Question: Here is the structure of my Firebase database.

Recently I changed the name inside each tank in firebase from 'lev' to 'level' as in the image. Now the 'ref.on' is not working with the database. I have added 'console.log("passed");' inside 'ref', and even that is not getting printed. The function 'setvalues' is called but ref inside it is not working. What is the problem here?
'''
<head>
<script src="https://www.gstatic.com/firebasejs/4.8.1/firebase.js"></script>
</head>
<body >
<script type="text/javascript">
var firebaseConfig = {
apiKey: "xx",
authDomain: "xxx.firebaseapp.com",
databaseURL: "https://xxx.firebaseio.com",
projectId: "xxx",
storageBucket: "xxx.appspot.com",
messagingSenderId: "xxxx",
appId: "xxx:xxx:web:xxx",
measurementId: "xxx"
};
firebase.initializeApp(firebaseConfig);
var ref1 = firebase.database().ref('tank01/');
var tank1;
function setvalues(callback){
ref1.on("value", function(snapshot) {
console.log("Passed");
tank1 = snapshot.val()['level'];
callback();
});
}
setvalues(function(data){
console.log("set");
});
</script>
'''
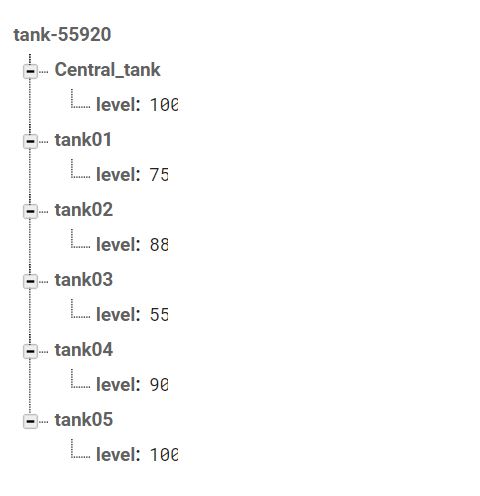
Answer: I think your realtime database rules are restricted to only authorized users to perform read and write operations. Check your database rules again. If you are getting the same problem change your rules to public access.
It should be like this
'''
{
"rules": {
".read": true,
".write": true
}
}
'''
Hope this helps you :)